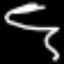
Label: squiggle